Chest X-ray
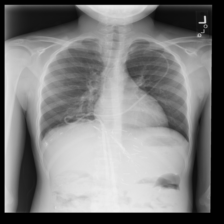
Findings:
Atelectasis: negative
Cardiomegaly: negative
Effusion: negative
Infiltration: negative
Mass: negative
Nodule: negative
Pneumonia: negative
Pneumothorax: negative
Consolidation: negative
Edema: negative
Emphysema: negative
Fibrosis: negative
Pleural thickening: negative
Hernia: negative